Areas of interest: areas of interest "Commercial service"
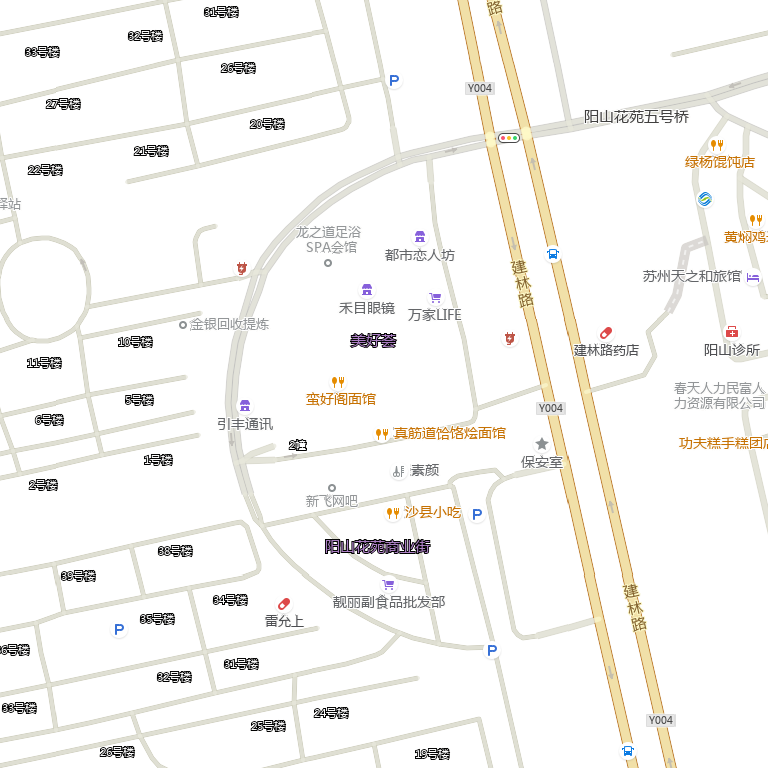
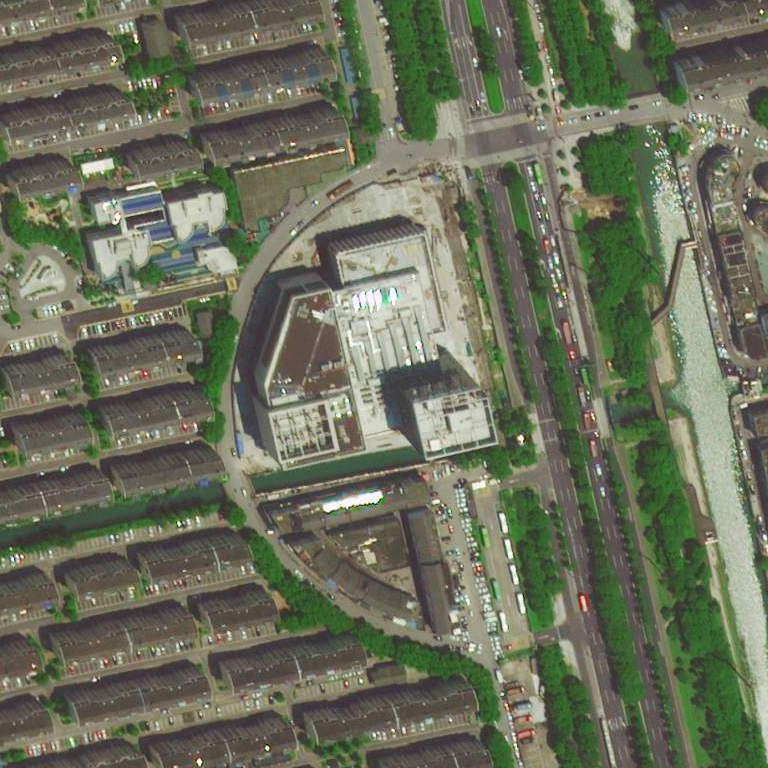